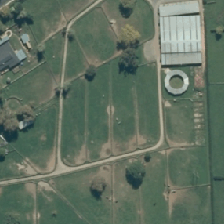
Land cover: urban_parkland